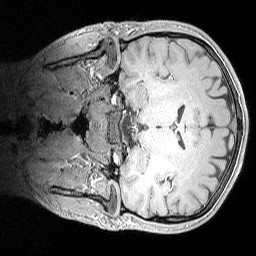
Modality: MP2RAGE
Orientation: coronal
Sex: male
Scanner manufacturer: siemens
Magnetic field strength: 3 T
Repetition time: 5 s
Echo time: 0.00292 s